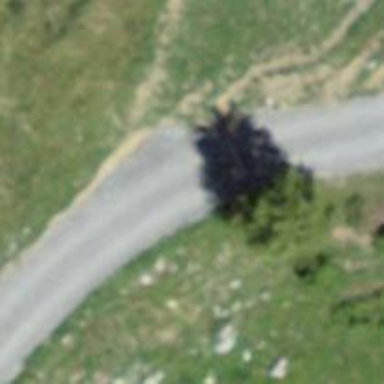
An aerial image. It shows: Passing place on the road.